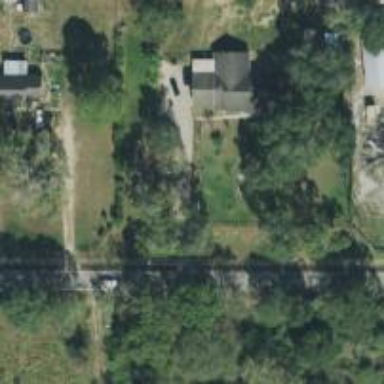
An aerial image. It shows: Driveway leading to service road.